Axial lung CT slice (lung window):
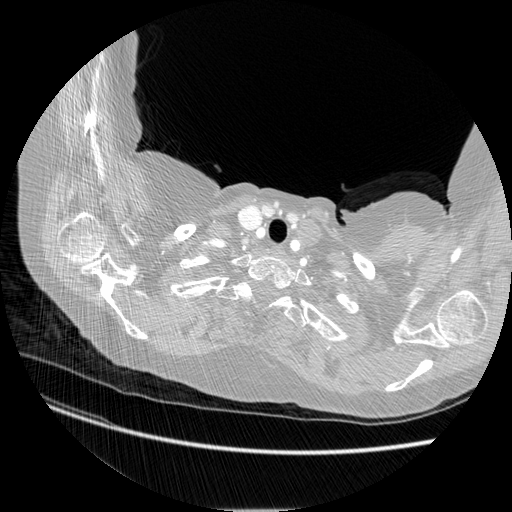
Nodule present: no